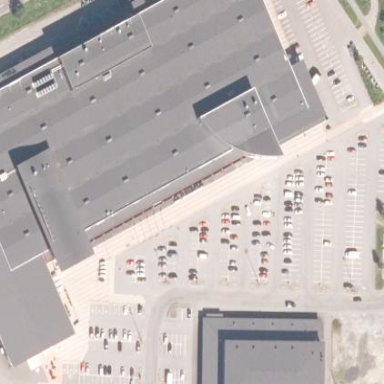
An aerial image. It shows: Retail area.